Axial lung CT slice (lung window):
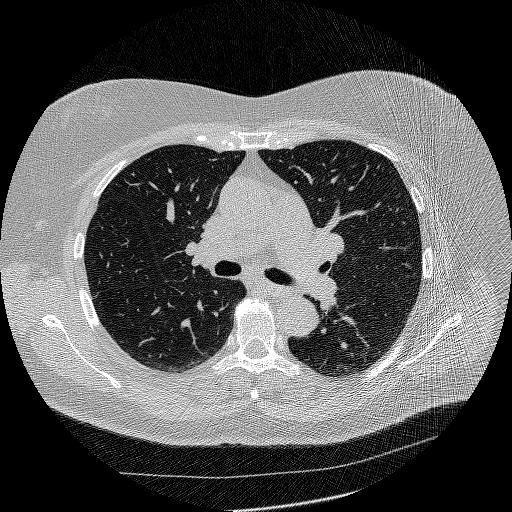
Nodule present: no